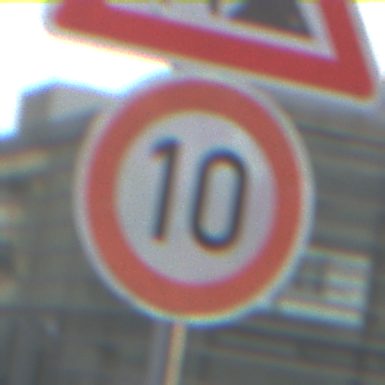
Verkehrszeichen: Geschwindigkeit10
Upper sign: Arbeitsstelle
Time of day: SunriseSunset
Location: Outdoor (Urban)
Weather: PartlyCloudy
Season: NotSpecified
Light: Natural